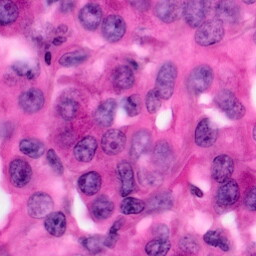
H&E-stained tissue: Pancreatic